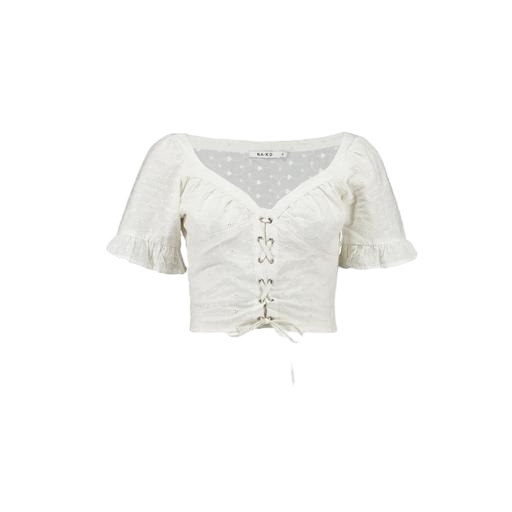
top lace-up front white, lace-up top, white lace-up blouse, white background